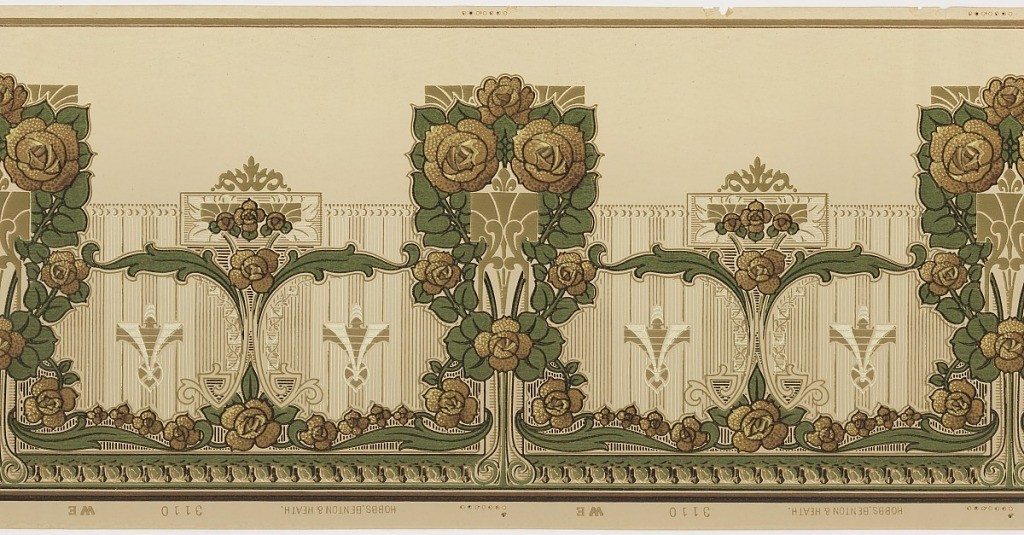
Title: Frieze
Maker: Hobbs, Benton & Heath, Hoboken, New Jersey
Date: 1905–1915
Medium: Machine-printed paper
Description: Very stylized floral motif. Main motif contains six roses and foliage. This alternates with a smaller rose and foliage motif. Printed in shades of brown, tan, and green on tan ground.